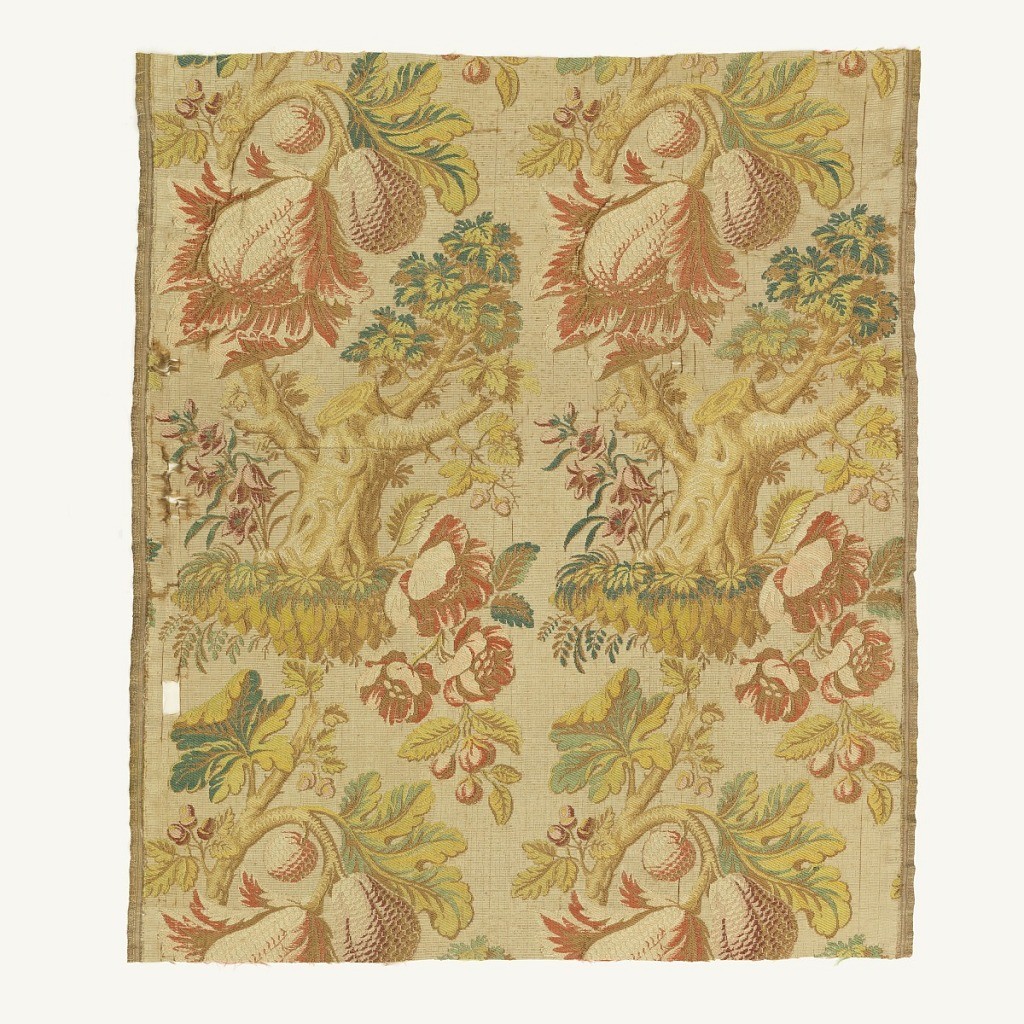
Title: Fragments
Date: ca. 1730
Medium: silk Technique: plain weave with discontinuous supplementary weft patterning (brocaded)
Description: Woven textile fragments. Pattern showing tree stump with fruit and flowers brocaded in yellows, blue, red and browns on a tan ground with horizontal ribs formed by extra wefts.